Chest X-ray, PA view. Patient: 63 years old, sex M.
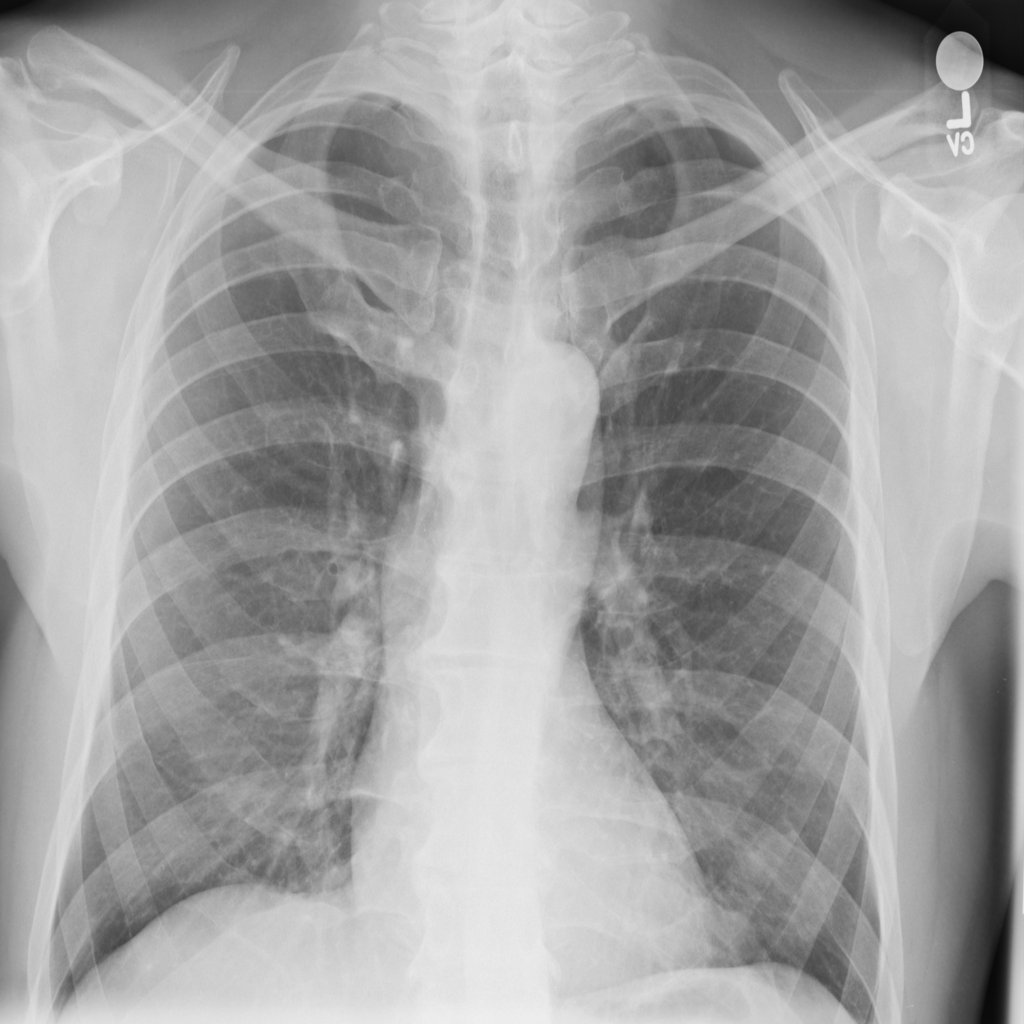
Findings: No Finding